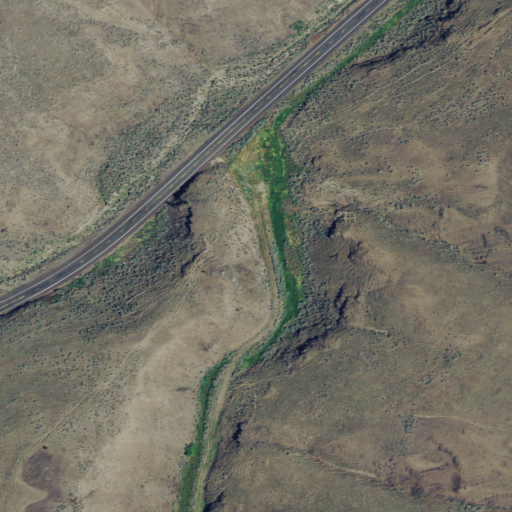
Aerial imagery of valley in Oregon named Monahan Canyon containing grassland, shrub, open development, and low intensity development